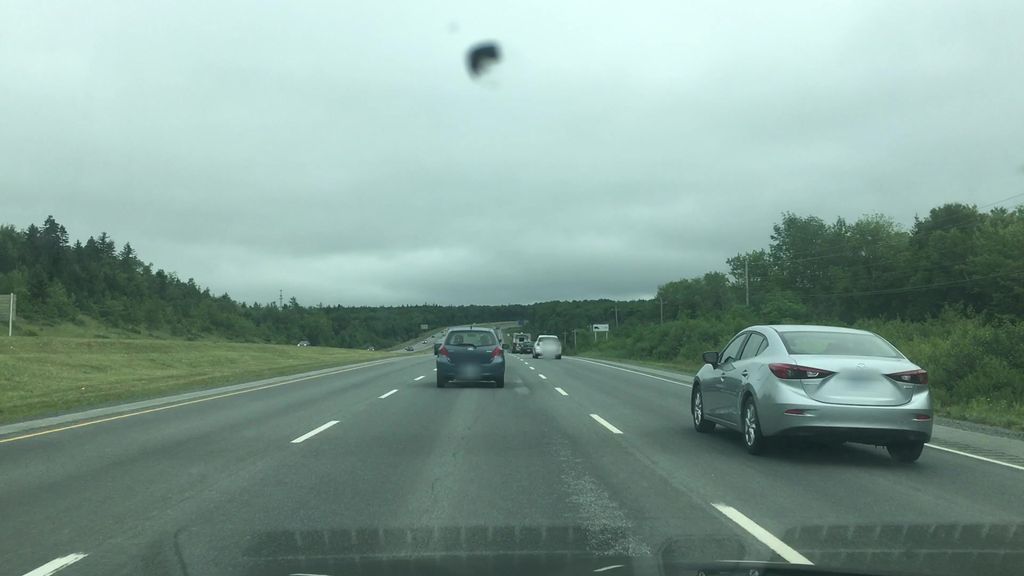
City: halifax